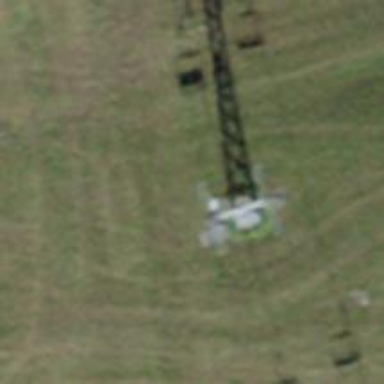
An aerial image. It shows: Pylon for aerialway.